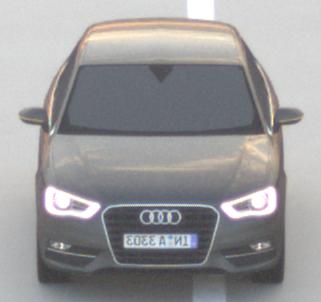
Make: Audi
Model: A3 1.2 TFSI
Detailed model: A3 (8V)
Model produced from: 2013/02
Model produced until: 2014/05
Doors: 3
Color: gray
Road condition: dry road
Daytime: sunrise or sunset
Contrast: low contrast